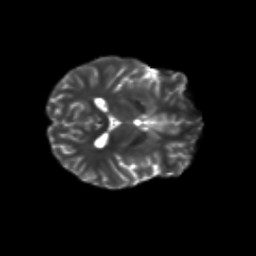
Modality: T2w
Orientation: axial
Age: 19
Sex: male
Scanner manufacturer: siemens
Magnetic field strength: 3 T
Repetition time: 8.6 s
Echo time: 0.095 s